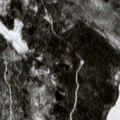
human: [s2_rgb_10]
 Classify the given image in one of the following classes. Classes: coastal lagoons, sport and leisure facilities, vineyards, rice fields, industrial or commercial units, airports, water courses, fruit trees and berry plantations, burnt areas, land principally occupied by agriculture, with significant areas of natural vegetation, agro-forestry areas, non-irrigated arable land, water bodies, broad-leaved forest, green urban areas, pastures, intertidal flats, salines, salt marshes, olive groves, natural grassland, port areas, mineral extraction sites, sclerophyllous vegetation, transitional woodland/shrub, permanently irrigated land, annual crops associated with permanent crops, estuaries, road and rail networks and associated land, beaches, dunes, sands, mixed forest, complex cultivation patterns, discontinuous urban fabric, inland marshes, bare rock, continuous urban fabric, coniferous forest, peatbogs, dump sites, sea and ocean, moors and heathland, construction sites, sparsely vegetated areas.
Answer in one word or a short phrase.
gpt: coniferous forest, water bodies